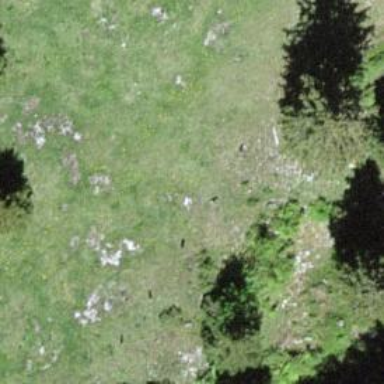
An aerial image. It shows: Needle-leaved tree in natural setting.